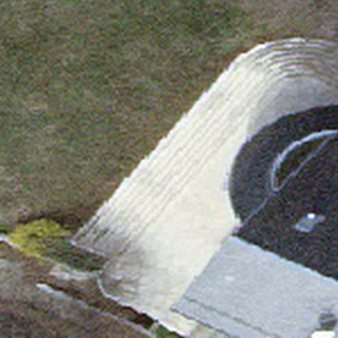
Label: other